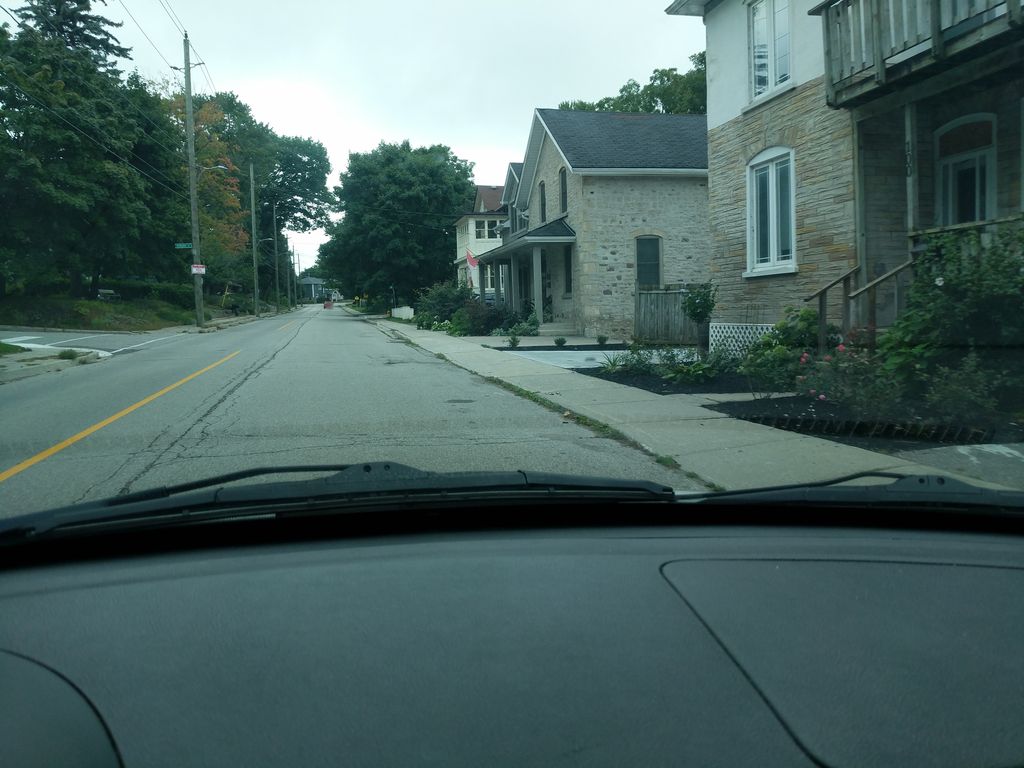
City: kitchener-waterloo